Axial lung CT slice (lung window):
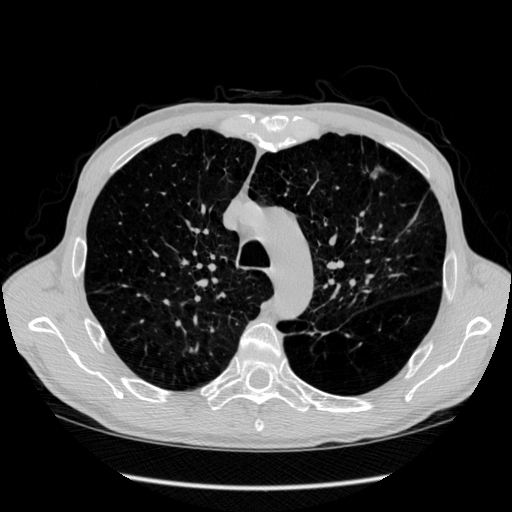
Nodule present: yes
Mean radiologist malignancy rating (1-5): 4